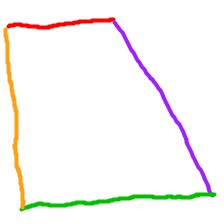
Shape: trapezoid